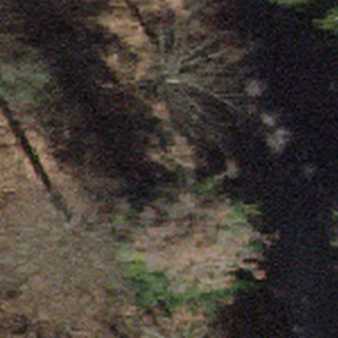
Label: other